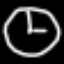
Label: clock